Question: I have the following html
'''
...
<td>
<img src="/assets/jbe/email_banner_ad.jpg" width="600" height="75" />
</td>
....
'''
But google chrome can't display this image, where firefox does without any problem. Here is the screen shot of the google chrome dev tool.
The file is definitely there and I can access it if I put the full address to the url
'http://example.com/assets/jbe/email_banner_ad.jpg'
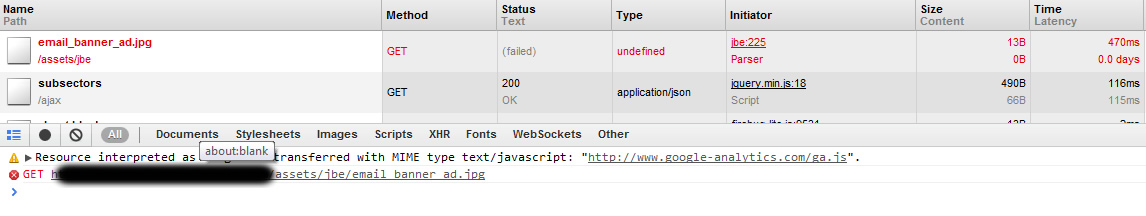
Answer: Almost all browsers have "disable cache" option.
Example for Chrome: Run Developer Tools. In bottom right corner there is a gear icon with "Settings" tool tip. Click it. You should find checkbox "Disable cache" option in Network section.
Firefox has similar option, also Opera. Im not sure about IE. Google "disable cache in ..." or "permanent disable cache in ...".